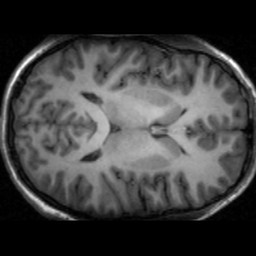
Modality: T1w
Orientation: axial
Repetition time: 0.008948 s
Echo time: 0.001784 s